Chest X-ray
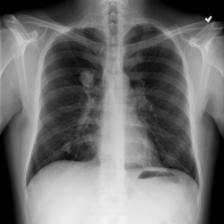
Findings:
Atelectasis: negative
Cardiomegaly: negative
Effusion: negative
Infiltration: negative
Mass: positive
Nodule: negative
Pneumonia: negative
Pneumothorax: negative
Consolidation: negative
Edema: negative
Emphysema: positive
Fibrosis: negative
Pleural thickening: negative
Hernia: negative